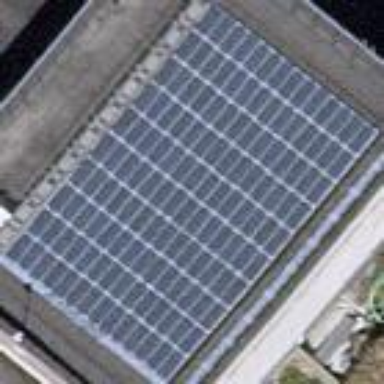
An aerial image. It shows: Solar power generator with photovoltaic panels.